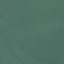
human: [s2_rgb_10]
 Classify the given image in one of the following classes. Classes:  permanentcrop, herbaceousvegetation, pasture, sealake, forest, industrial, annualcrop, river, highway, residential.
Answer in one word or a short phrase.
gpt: SeaLake